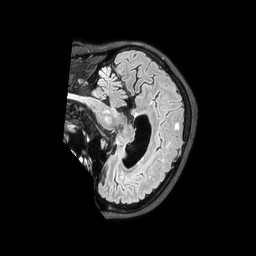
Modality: FLAIR
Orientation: sagittal
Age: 77
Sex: female
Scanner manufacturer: philips
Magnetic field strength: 3 T
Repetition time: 4.8 s
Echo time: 0.34 s